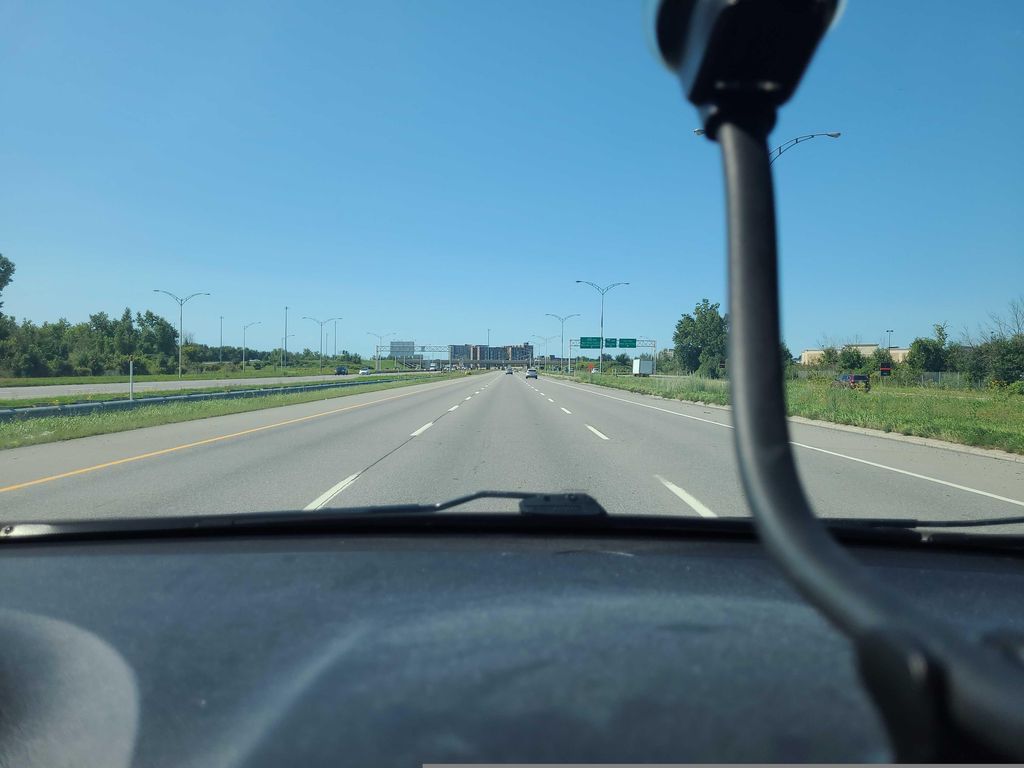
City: montreal